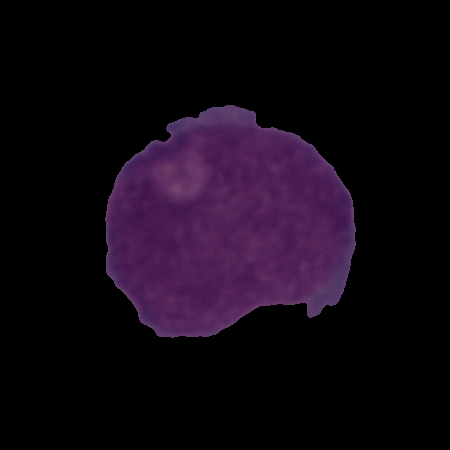
Label: cancer